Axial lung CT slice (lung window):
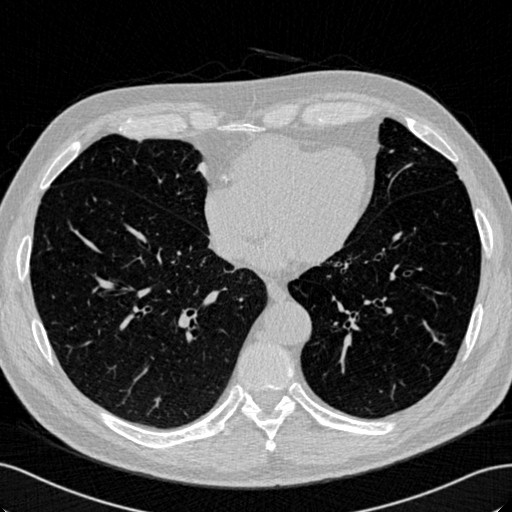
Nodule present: no